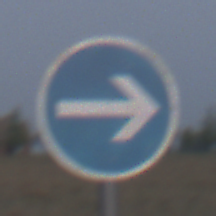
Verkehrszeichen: VorgeschriebeneFahrtrichtungHierRechts
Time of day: SunriseSunset
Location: Outdoor (Nature)
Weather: Overcast
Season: NotSpecified
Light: Natural